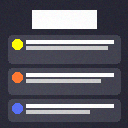
Screen state: on